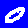
Digit: 0